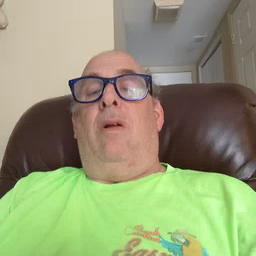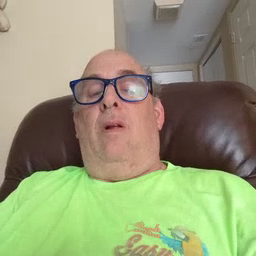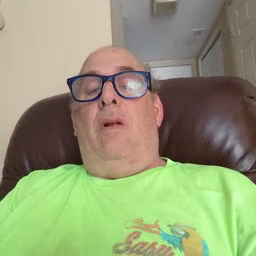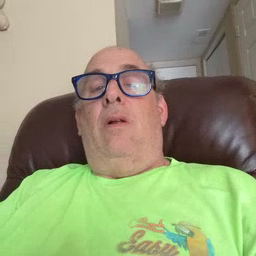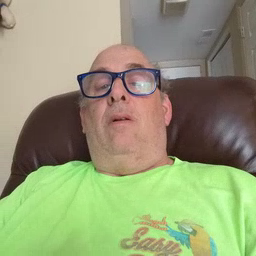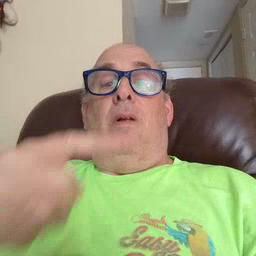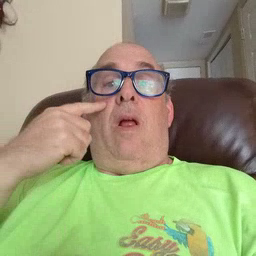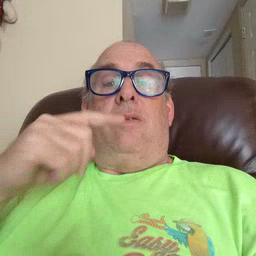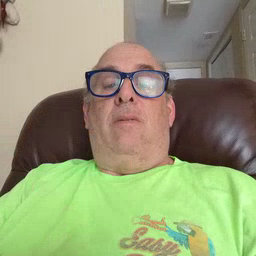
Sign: eye